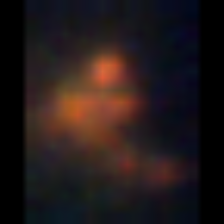
Taxon: Unknown_detritus
Group: Unknown